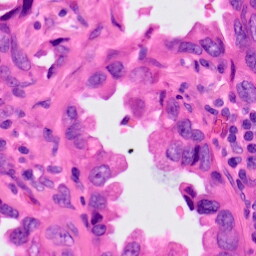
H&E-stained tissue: Lung